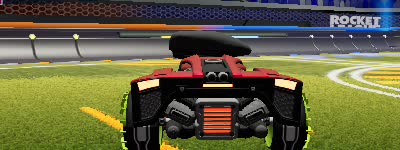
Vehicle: breakout